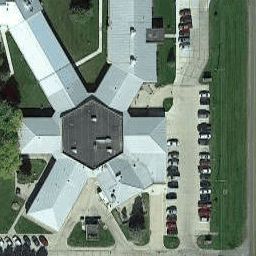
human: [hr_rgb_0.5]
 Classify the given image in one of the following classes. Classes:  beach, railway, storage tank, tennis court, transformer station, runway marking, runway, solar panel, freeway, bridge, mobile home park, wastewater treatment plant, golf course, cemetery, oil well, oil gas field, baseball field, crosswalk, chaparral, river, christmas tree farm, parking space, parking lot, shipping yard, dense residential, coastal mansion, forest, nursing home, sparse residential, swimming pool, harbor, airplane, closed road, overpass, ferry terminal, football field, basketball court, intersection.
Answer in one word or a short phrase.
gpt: nursing home